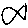
Label: fish